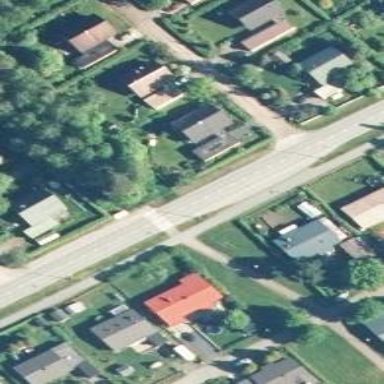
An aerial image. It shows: Marked road crossing.